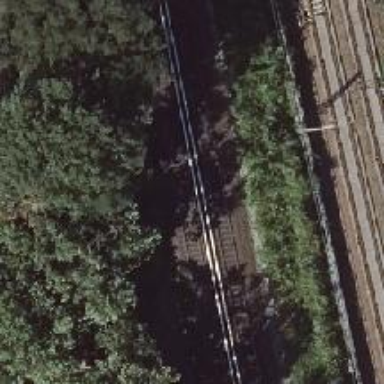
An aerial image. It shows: Solitary milestone along the railway.